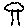
Label: tree